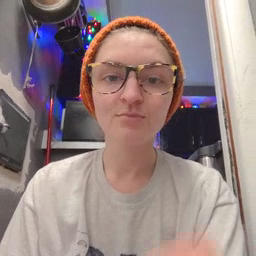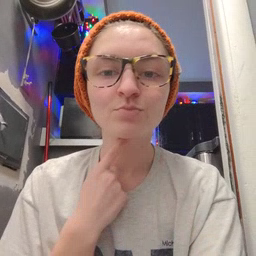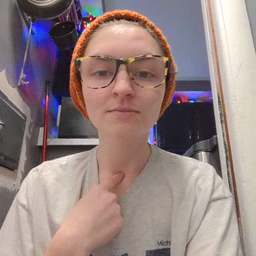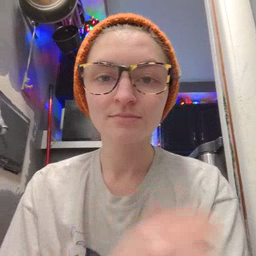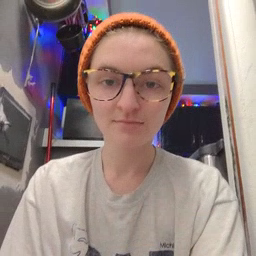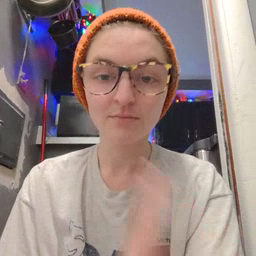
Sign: thirsty